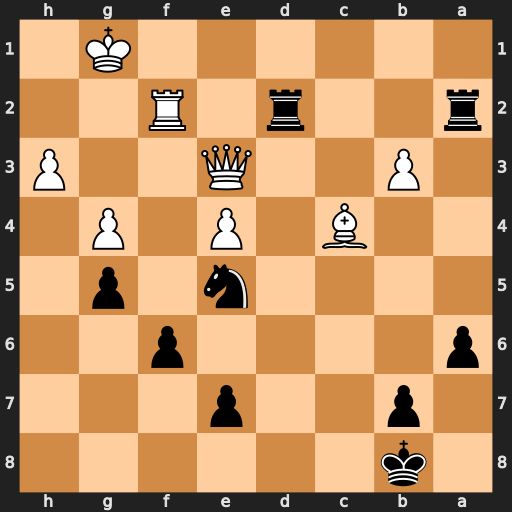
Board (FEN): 1k6/1p2p3/p4p2/4n1p1/2B1P1P1/1P2Q2P/r2r1R2/6K1
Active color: b
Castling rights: -
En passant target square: -
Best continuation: Rxf2 Qxf2 Rxf2